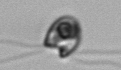
Label: flagellate_morphotype1